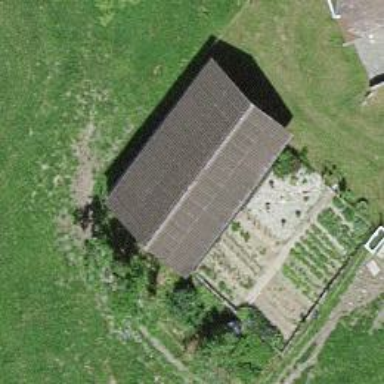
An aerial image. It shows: Shed.